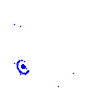
Particle: pion